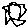
Label: sun